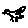
Label: bird